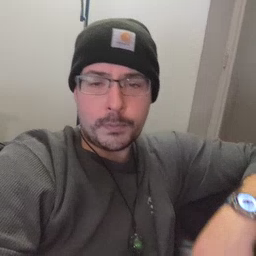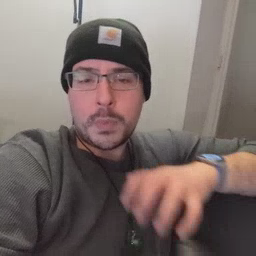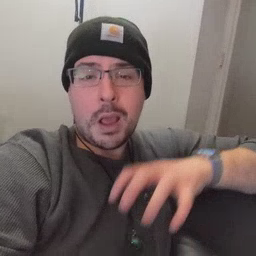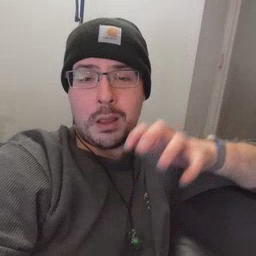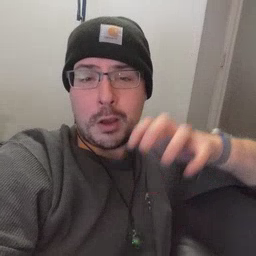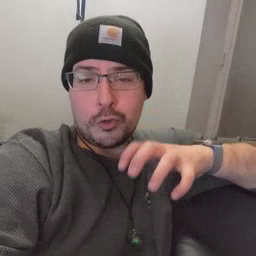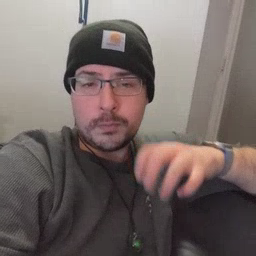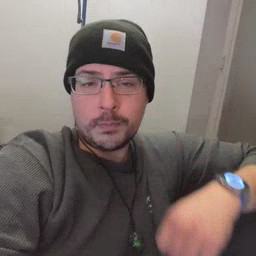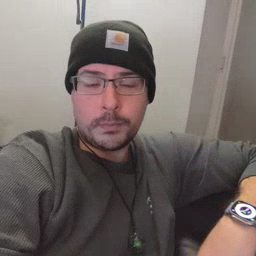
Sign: alligator